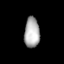
Tissue: lung
Cell type: Myeloid cells
Senescence score: 0.5693
Nuclear area (px): 454
Mean DAPI intensity: 172.597